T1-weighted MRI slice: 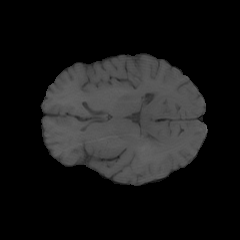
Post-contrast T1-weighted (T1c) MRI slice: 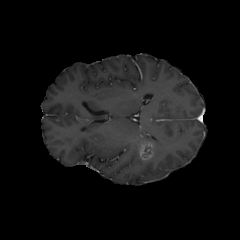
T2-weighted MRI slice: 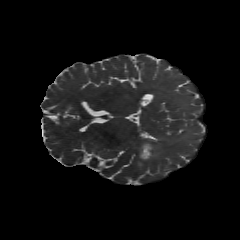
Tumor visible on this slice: yes